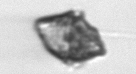
Label: Kryptoperidinium_triquetrum